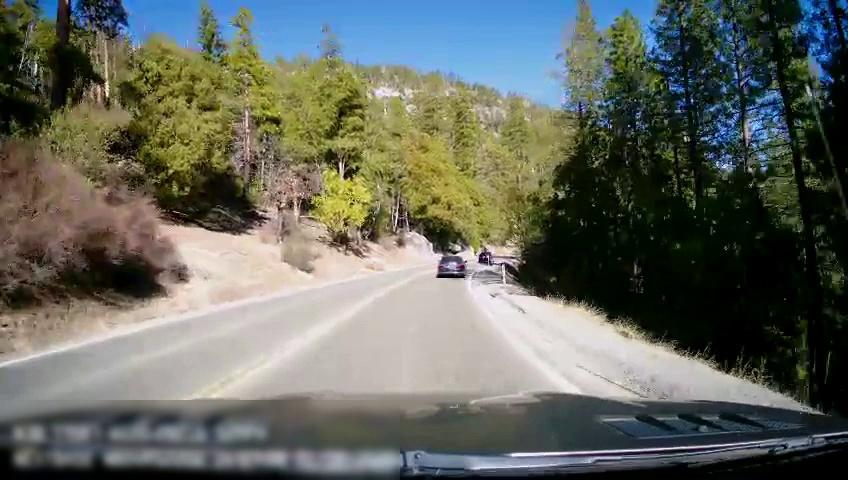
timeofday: Day
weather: Sunny
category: Drivable Space
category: Vehicles | Car
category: Vehicles | Car
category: Lanes | Opposite Lane
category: Lanes | Opposite Lane
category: Lanes | Current Lane
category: Lanes | Current Lane